九年级 · 画法几何学
如图 2 中的矩形边长分别是将图1中的矩形边长 4 拉长 $2 x$, 边长 5 拉长 $x$ 得到的, 若两个矩形相似(不全等), 则 $x$ 的值是 ( )

图1

图2

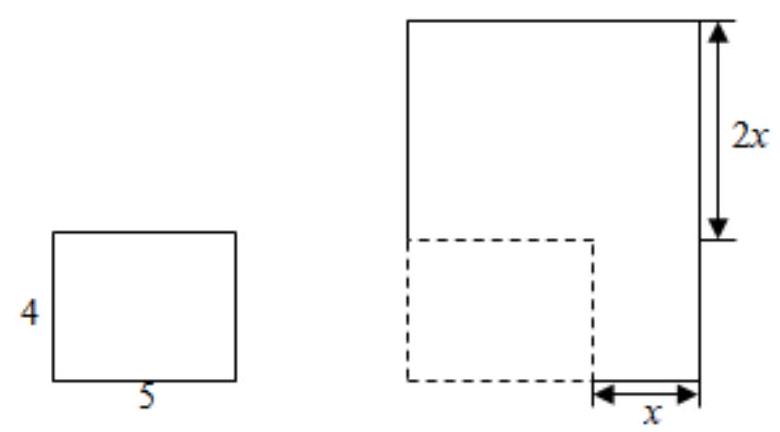
A. 3
B. 4
C. 5
D. 6

答案: A
解析: 【分析】

本题考查矩形的性质, 相似多边形的性质等知识, 解题的关键是学会利用相似多边形的性质, 构建方程解决问题.

利用相似多边形的性质，构建方程求解即可.

【解答】

解: 由题意, 两个矩形相似,

$\therefore \frac{4}{5+x}=\frac{5}{4+2 x}$ 或 $\frac{4}{4+2 x}=\frac{5}{5+x}$,解得 $x=3$ 或 0 ( 0 不符合题意舍弃),

故选: $A$.